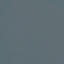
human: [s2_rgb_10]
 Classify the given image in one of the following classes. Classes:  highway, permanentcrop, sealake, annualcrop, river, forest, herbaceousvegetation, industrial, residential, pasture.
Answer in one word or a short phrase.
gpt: SeaLake